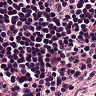
Metastatic tissue present: no